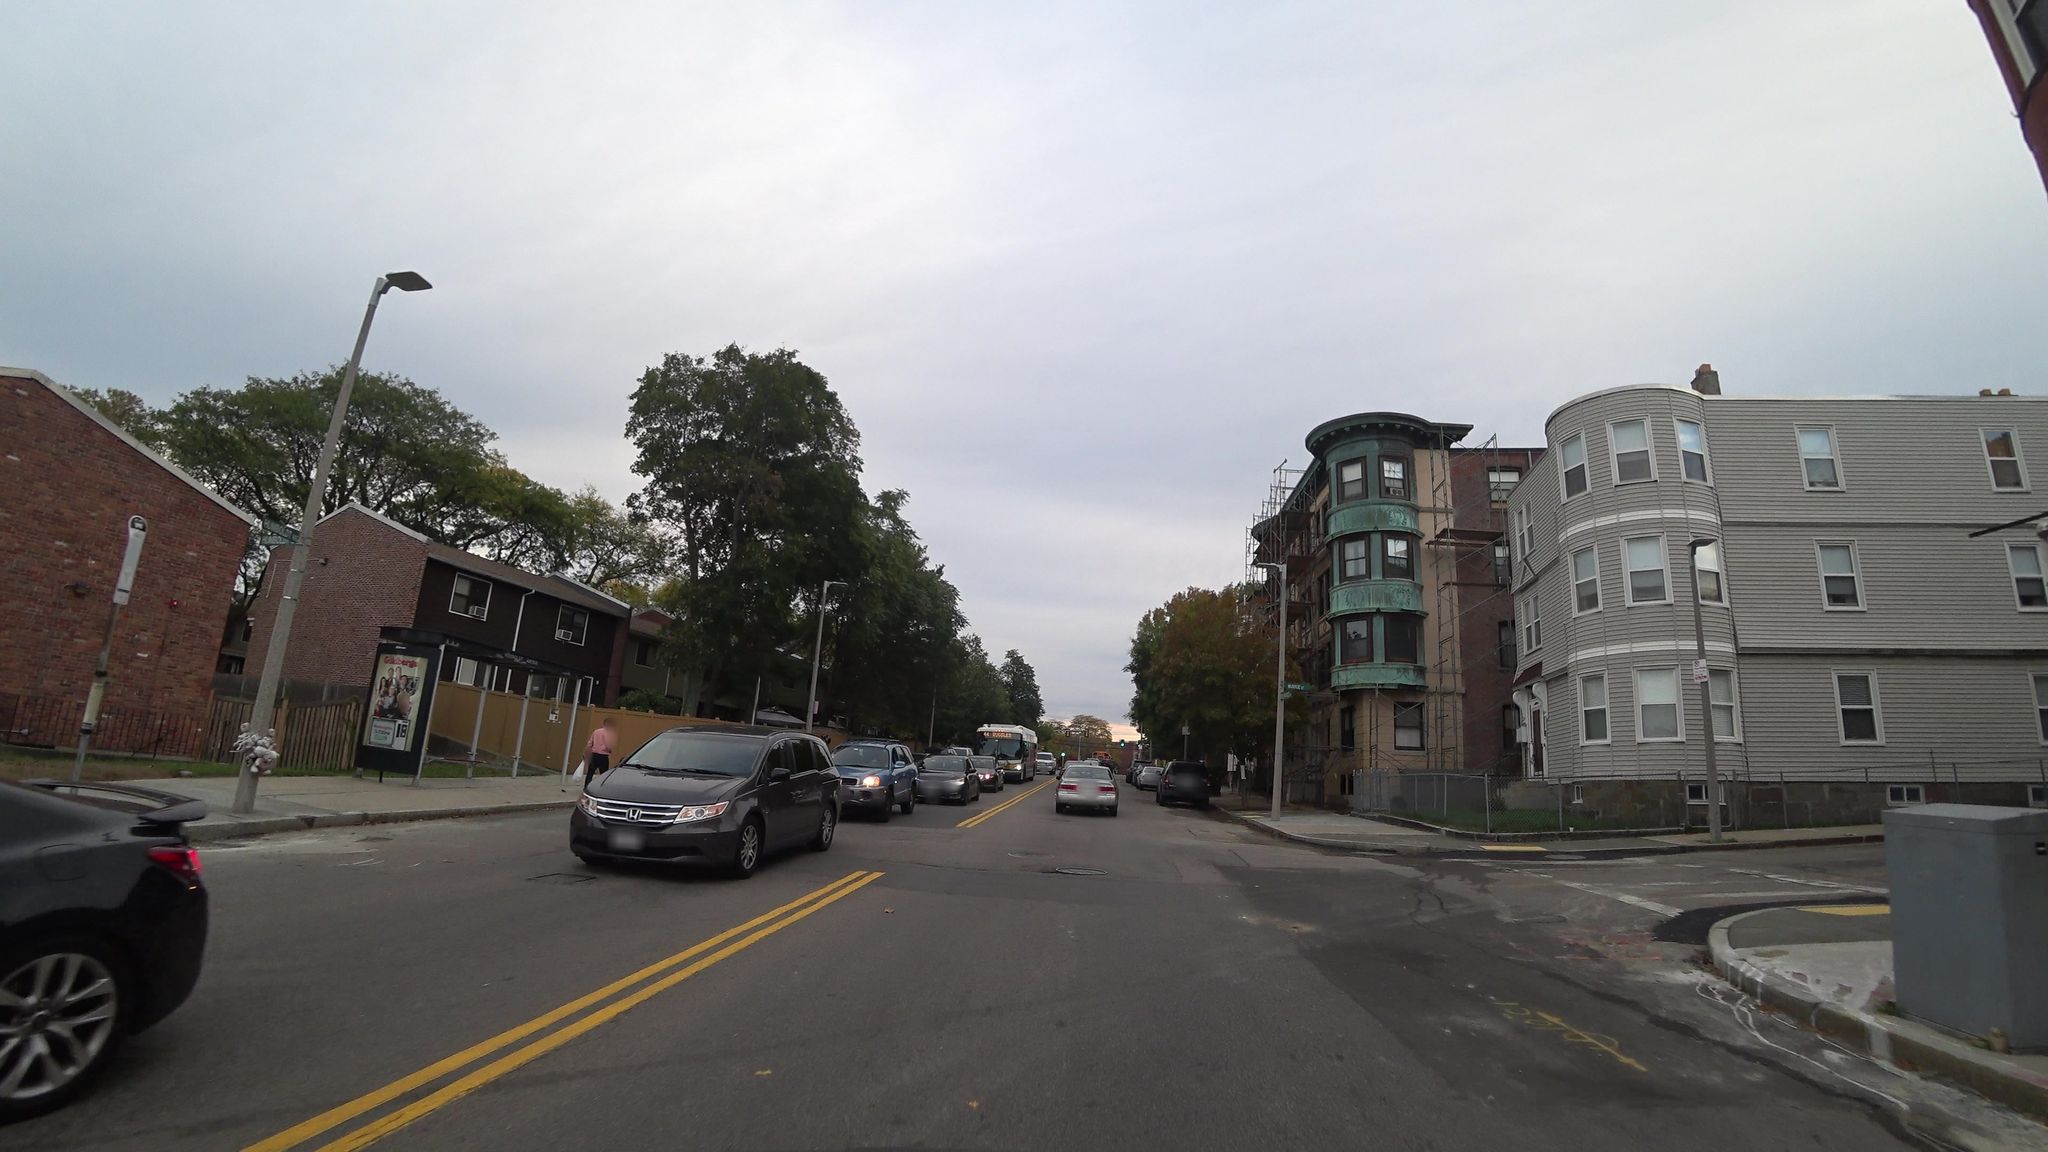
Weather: cloudy
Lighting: day
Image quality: good
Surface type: driving surface
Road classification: tertiary
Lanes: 2
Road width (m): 18.3
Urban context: urban centre
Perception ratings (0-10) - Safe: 5.44, Lively: 7.96, Beautiful: 7.17, Boring: 1.77, Depressing: 1.43, Wealthy: 4.94